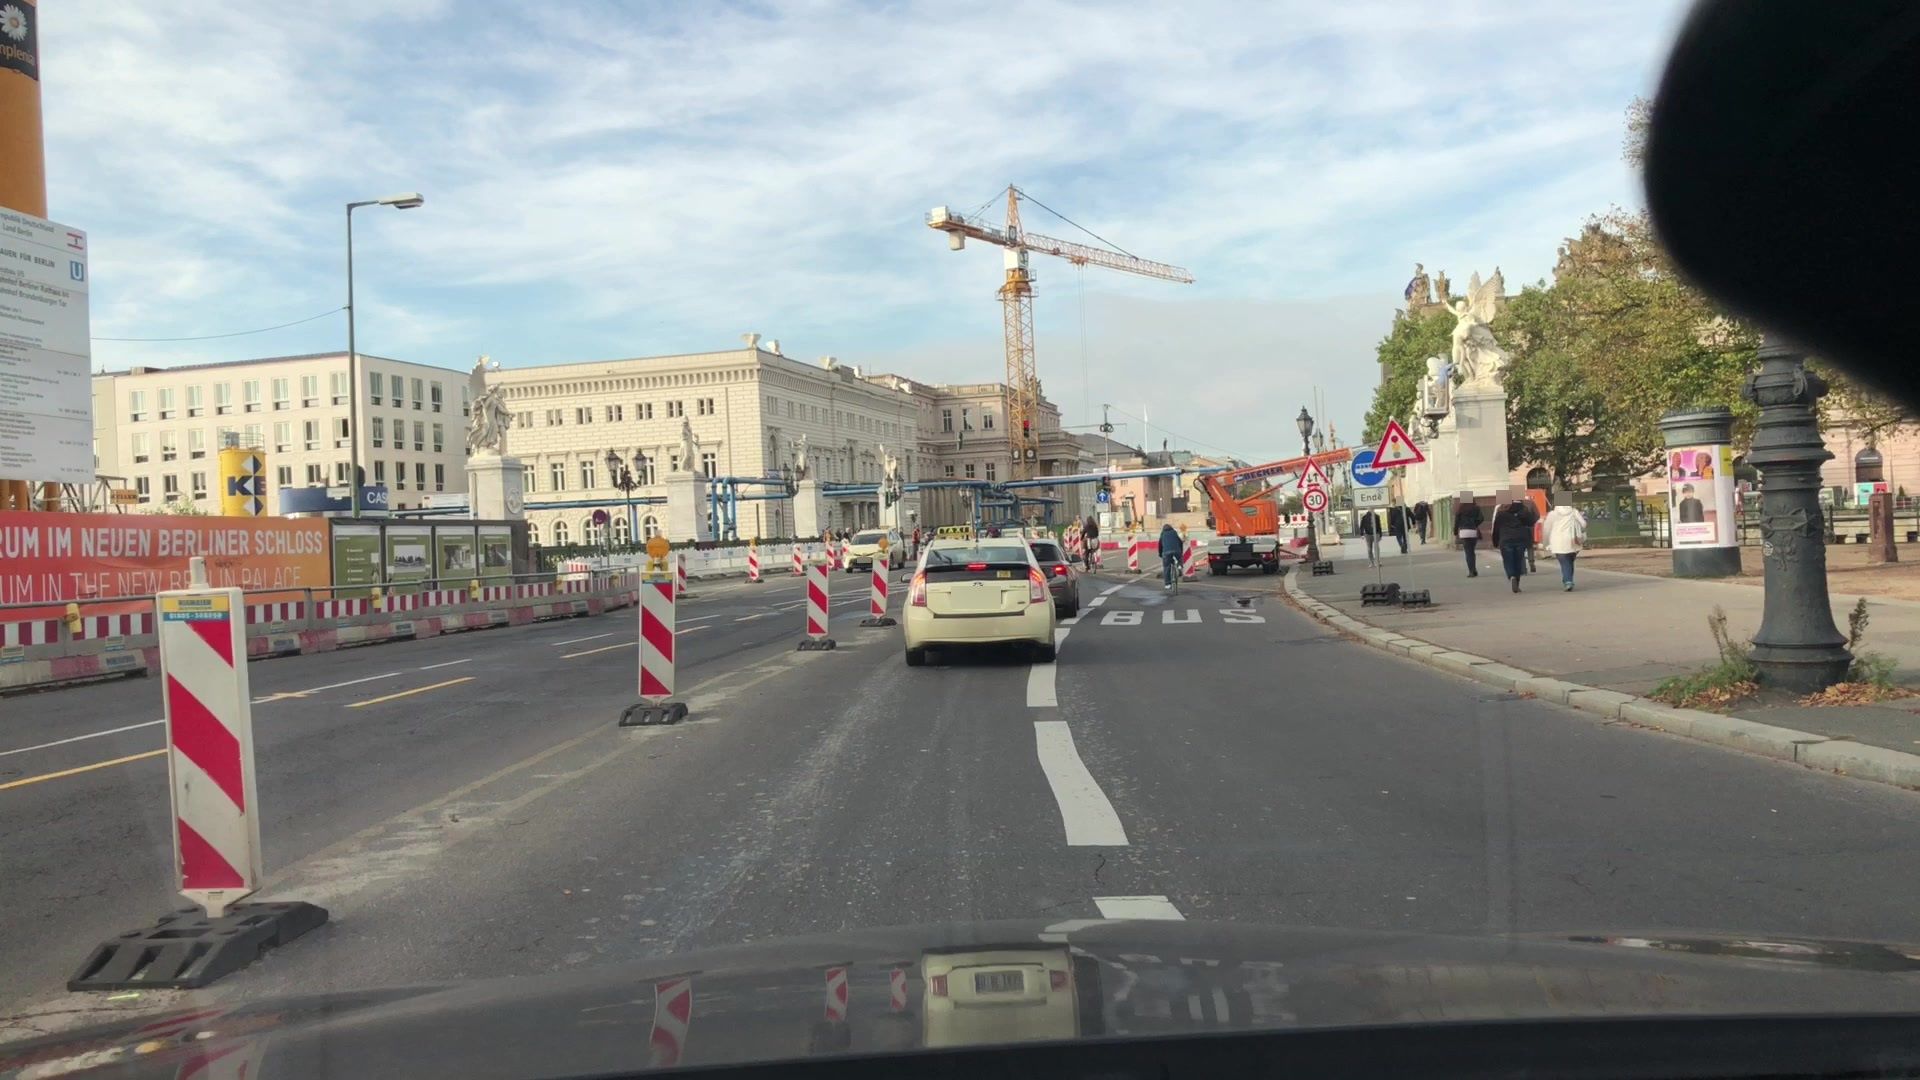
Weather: clear
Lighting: day
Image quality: good
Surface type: driving surface
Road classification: footway
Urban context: urban centre
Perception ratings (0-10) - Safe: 3.6, Lively: 7.91, Beautiful: 2.72, Boring: 4.21, Depressing: 6.06, Wealthy: 8.17